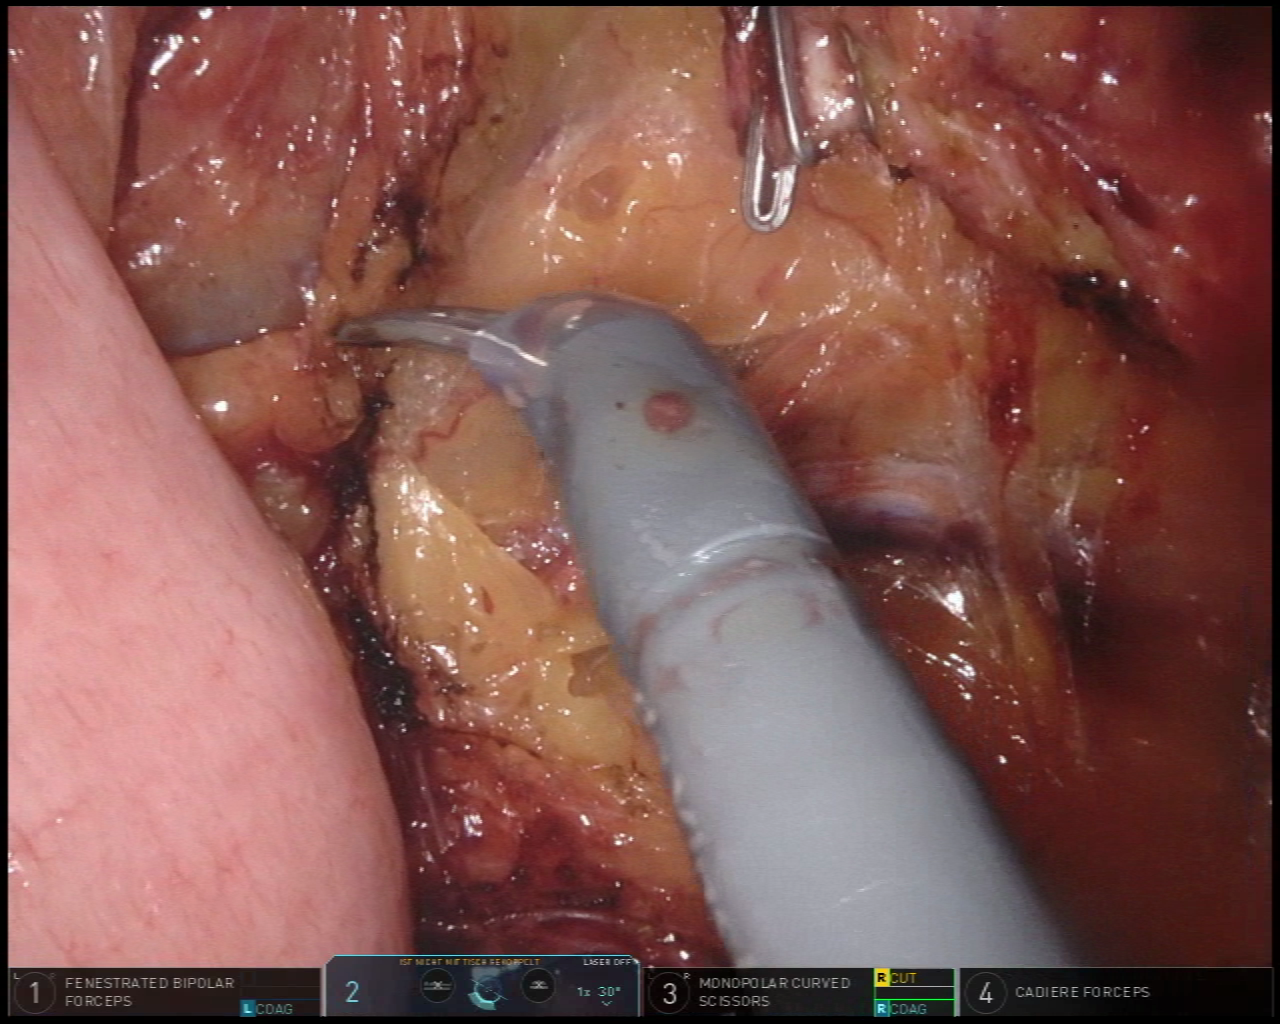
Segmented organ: ureter
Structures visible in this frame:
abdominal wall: no
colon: no
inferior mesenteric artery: no
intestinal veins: no
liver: no
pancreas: no
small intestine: yes
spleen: no
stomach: no
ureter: yes
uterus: no
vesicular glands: no